Question: I have created a new SQL database in my Visual Studio Express 2012 website. This appears in the AppData folder. I can open the database in the Database explorer and now I want to add some empty data tables.
I right click on the Tables folder and select Add New Table. I get the screen (below). When I have finished I click Update and it appears to do something but then the table has not appeared in the Tables folder.
I have also tried clicking the save button, and saving the table manually in the AppData folder, but yet it still does not appear in the Tables folder.
What am I doing wrong please?

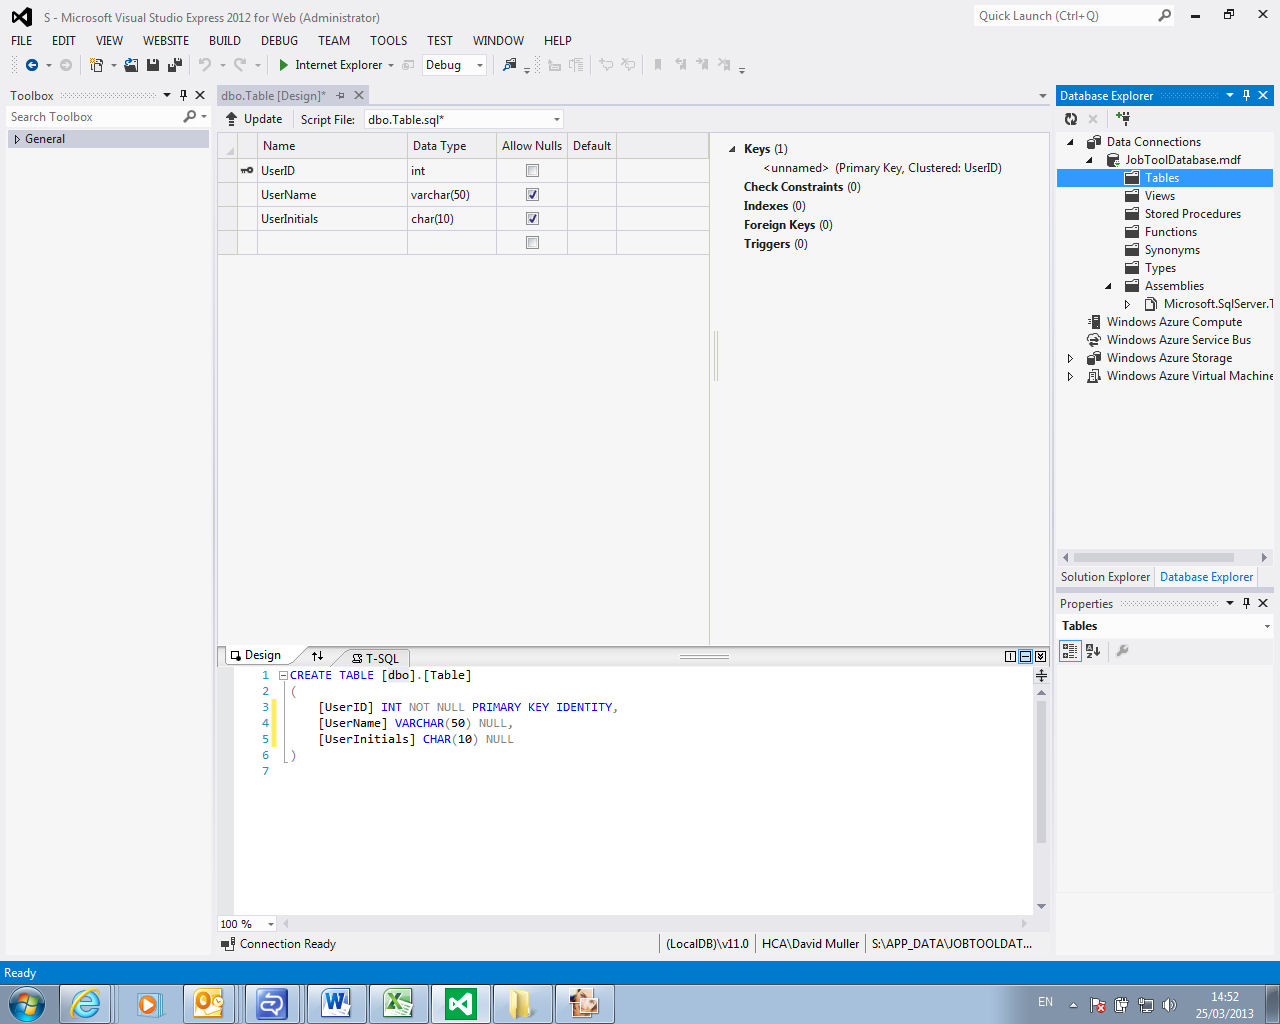
Answer: Have you tried refreshing the tables list on the right hand side?